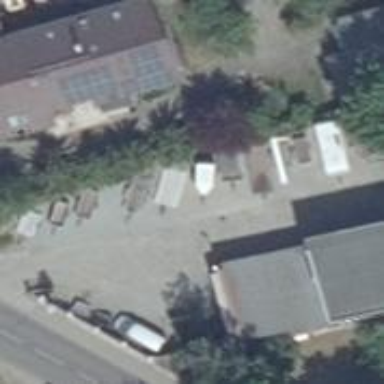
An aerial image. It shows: Shop that sells cars.